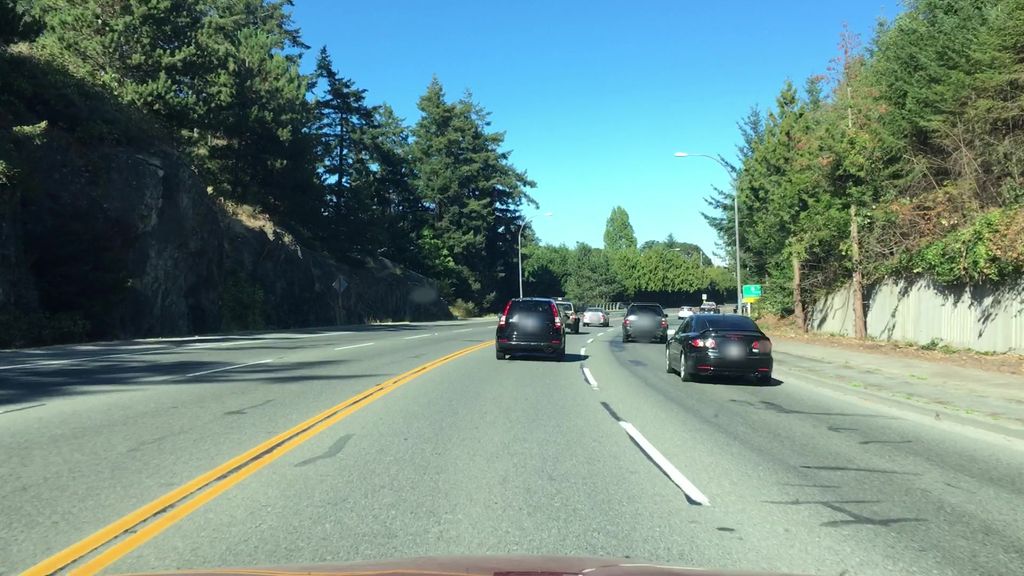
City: victoria